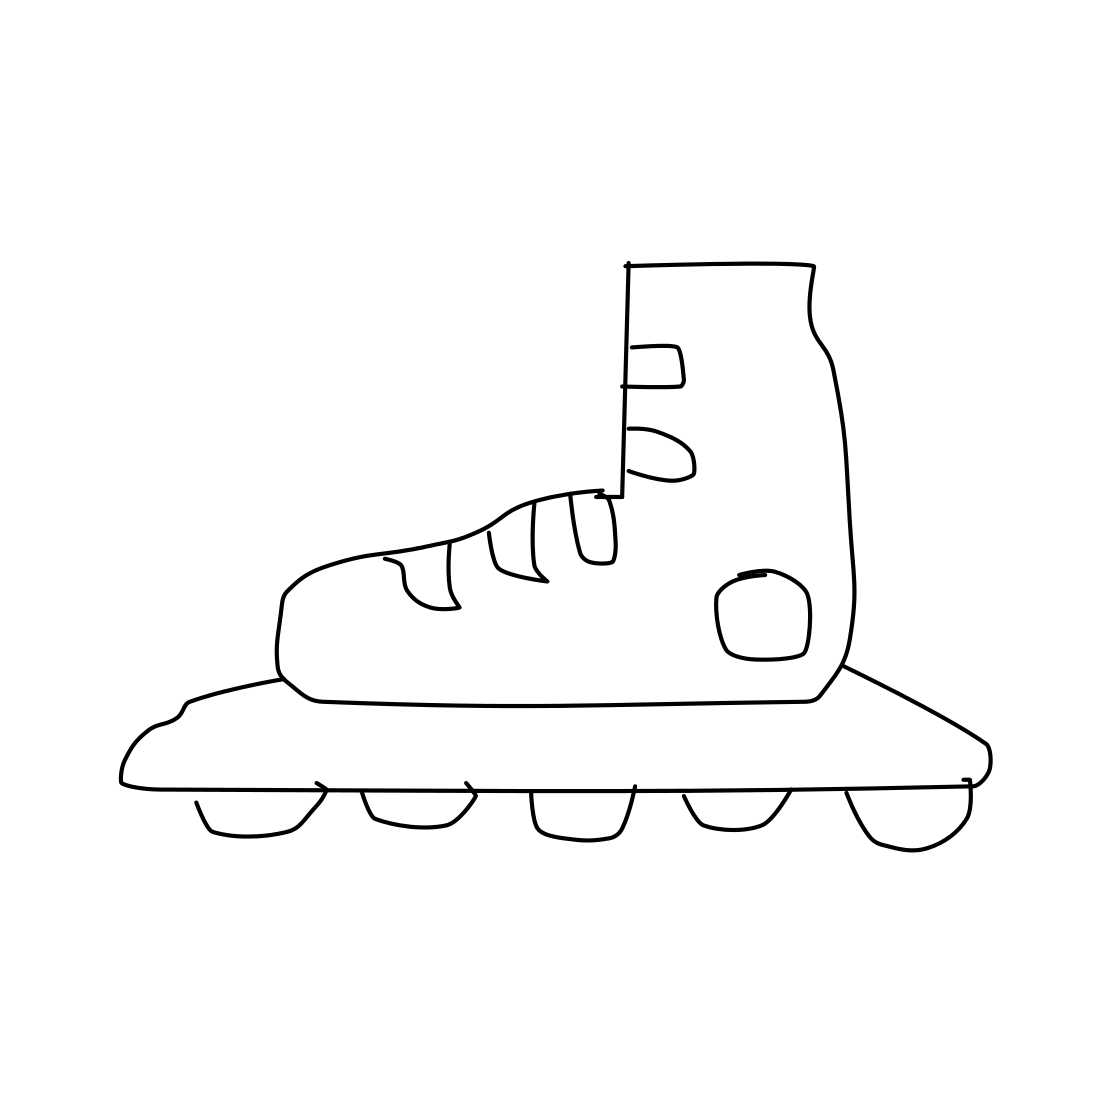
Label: rollerblades